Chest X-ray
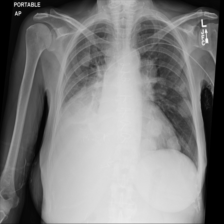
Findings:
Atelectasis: negative
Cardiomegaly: negative
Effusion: negative
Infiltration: negative
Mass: negative
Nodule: positive
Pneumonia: negative
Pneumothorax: negative
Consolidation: negative
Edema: negative
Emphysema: negative
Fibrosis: negative
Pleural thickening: negative
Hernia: negative